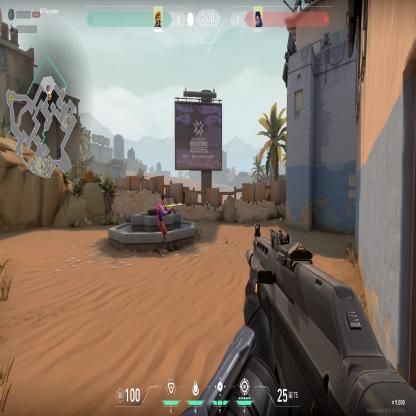
Label: enemy